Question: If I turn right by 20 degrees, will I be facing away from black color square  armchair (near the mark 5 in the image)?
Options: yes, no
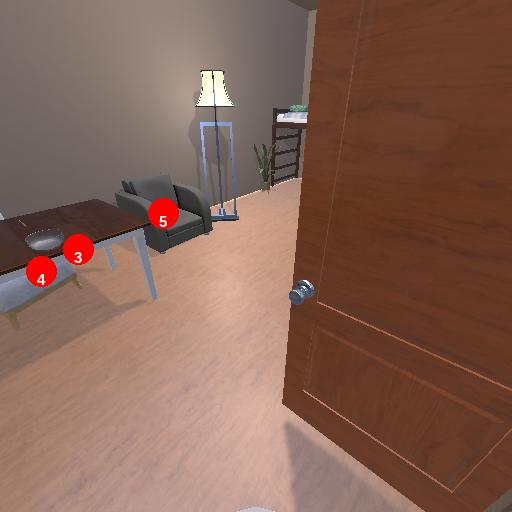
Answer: yes